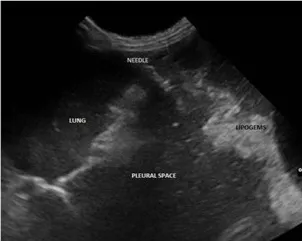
Lipoaspirate collection and ultrasound-guided intrathoracic treatment with MFATPTX. (C) Ultra sound view.
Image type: radiology (ultrasound)